Question: I wrote this menu that elements dynamically adds, but after adding elements the parent the div does not grow.
'''
#frstMenu
{
position:absolute;
top:1.5%;
right:1%;
width:23%;
height:70%;
background:rgba(0,0,0,0.6);
border-radius: 5px;
box-shadow: 0 1px 0 rgba(0,0,0,0.2);
cursor: pointer;
outline: none;
padding-top:1%;
overflow:hidden;
z-index:2;
}
.menulist1{
position:absolute;
width:100%;
height:15$;
top:0%;
right:0%;
dispaly:none;
text-decoration: none;
color: #333;
clear:both;
border-bottom: 1px solid #e6e8ea;
z-index:2;
}
#menulist
{
position:absolute;
top: 100%;
right: 1%;
width:23%;
height:500%;
background: #fff;
border-radius: 0 0 5px 5px;
border: 1px solid rgba(0,0,0,0.2);
border-top: none;
border-bottom: none;
list-style: none;
z-index:1;
}
'''
'''
> <div id="firstMenuList">
> <div id="frstMenu">choose</div>
> <div id="menulist" class="menuList"></div>
> <div id="frstList1" class="menuList"></div> <- The child divs are similar this </div>
'''
'''
function ccc( prnt , id , cls, r ) {
var ar=new Array("hi","there","hello","world","adsad","asdsad","dsfsdfs","fdsfsdf","sfdsfsdf","soiqeqjek");
var parent=document.getElementById(prnt);
for (var i=0;i<ar.length;i++)
{
var node=document.createElement("div");
node.setAttribute("id",id+""+i);
node.setAttribute("class",cls);
node.setAttribute("onclick","select('"+id+""+i+"')");
node.style.top=(((i)*15)+2)+"%";
node.style.right=r+"%";
node.innerHTML=ar[i];
parent.appendChild(node);
}
parent.style.display="none";
}
'''
And how do I call that function:
'''
ccc("menulist","frstMenu","menulist1","0");
'''

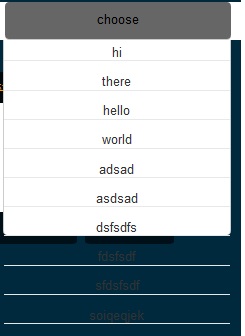
Answer: With 'position: absolute' you must grow your menu inside loop (for) - just add height while you are adding each element.
Code for adding height without using jQuery should in your case look like this:
'''
parent.style.width = parent.clientHeight + 20;
'''
But its of course example and you must change "20" value to your own (calculated).